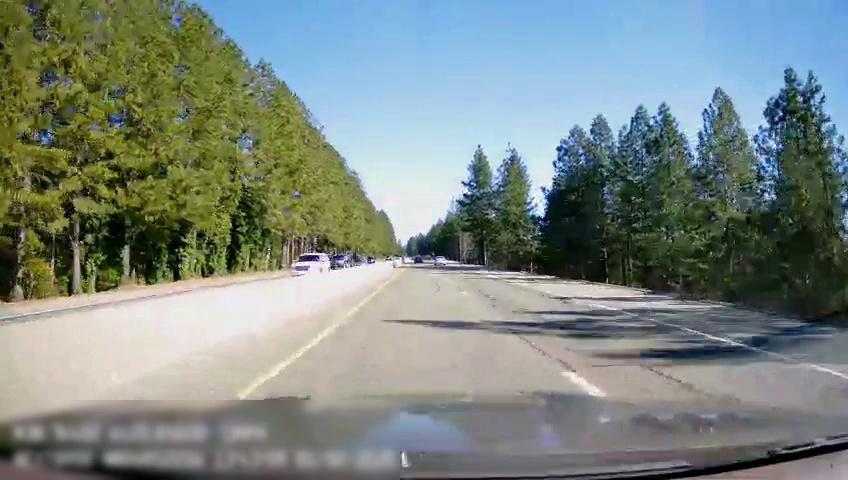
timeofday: Day
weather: Sunny
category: Drivable Space
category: Drivable Space
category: Vehicles | Car
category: Vehicles | SUV
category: Vehicles | Car
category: Vehicles | Car
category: Lanes | Alternate Lane
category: Lanes | Current Lane
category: Lanes | Alternate Lane
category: Lanes | Opposite Lane